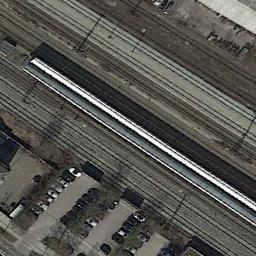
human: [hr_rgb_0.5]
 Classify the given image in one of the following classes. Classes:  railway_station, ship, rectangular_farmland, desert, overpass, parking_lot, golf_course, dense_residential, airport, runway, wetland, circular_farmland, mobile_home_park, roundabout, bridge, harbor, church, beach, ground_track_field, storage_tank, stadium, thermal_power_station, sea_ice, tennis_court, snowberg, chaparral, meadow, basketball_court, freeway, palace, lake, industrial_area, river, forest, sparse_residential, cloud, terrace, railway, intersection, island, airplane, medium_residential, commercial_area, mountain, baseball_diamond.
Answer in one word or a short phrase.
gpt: railway